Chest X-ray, AP view. Patient: 37 years old, sex F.
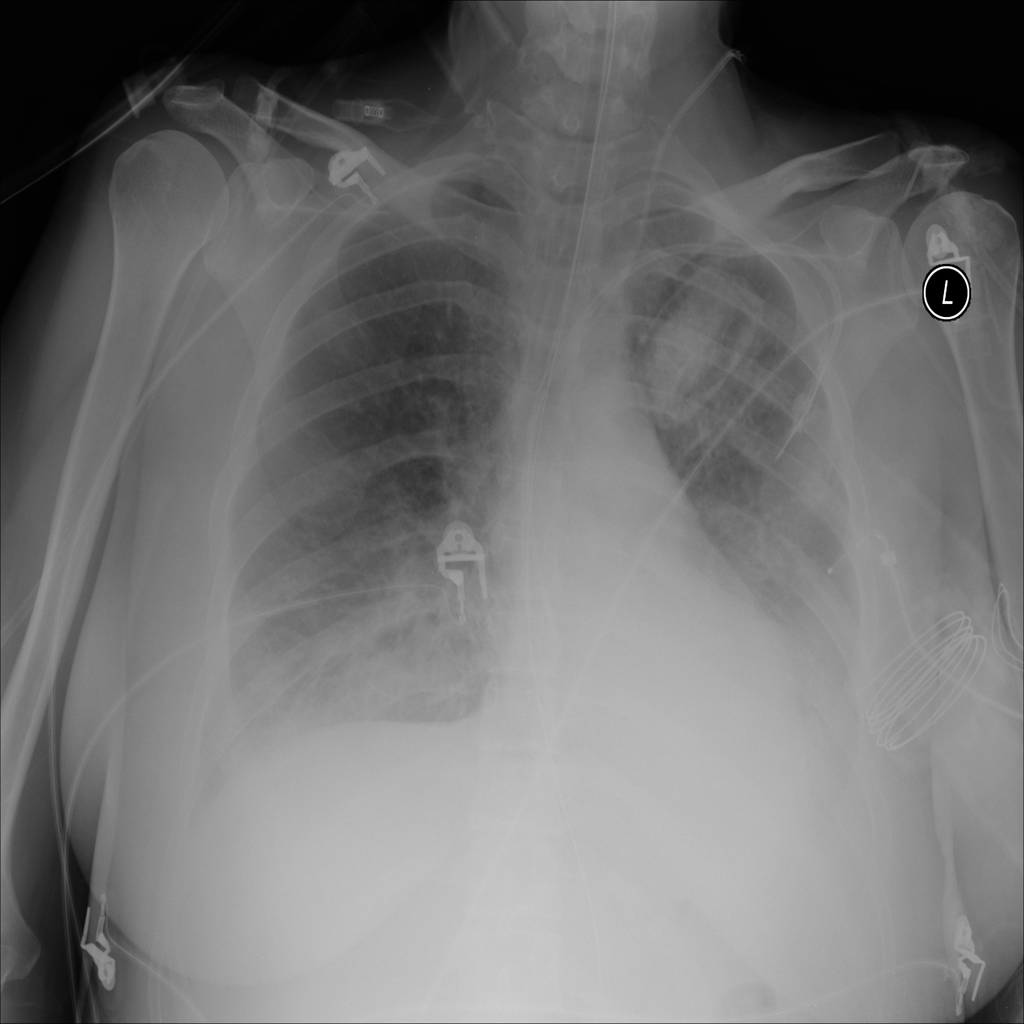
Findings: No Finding